Question:
If user selects any color from colorpicker then should be able to apply it to a text or different shapes in a same activity or screen in Android.
In my screen, shapes and color picker is there. By using onTouch event, I could be able to draw different shapes . Also I can write anything on a screen. In my app, color picker works fine.
At first- if I draw triangle and write some text like "meena", then applied blue color from color picker, it works fine
At second- In the same screen (below the text "meena") I clicked rose color from color picker and chose different shapes like rectangle and I wrote a word apple. I have already opted for rose color this time.
So from first and second step, the whole different shapes and words are applied in a rose color .
My question is, how can user choose a different colors from color picker and can write a text or draw different shapes in different color in the touch screen using touch event in a same activity or screen? So, in the entire screen different colors could be find.
But, my problem is, in the entire screen only one color has applied.
I want to apply colors from the color picker to the text in the same screen or activity like this. See above image for reference.
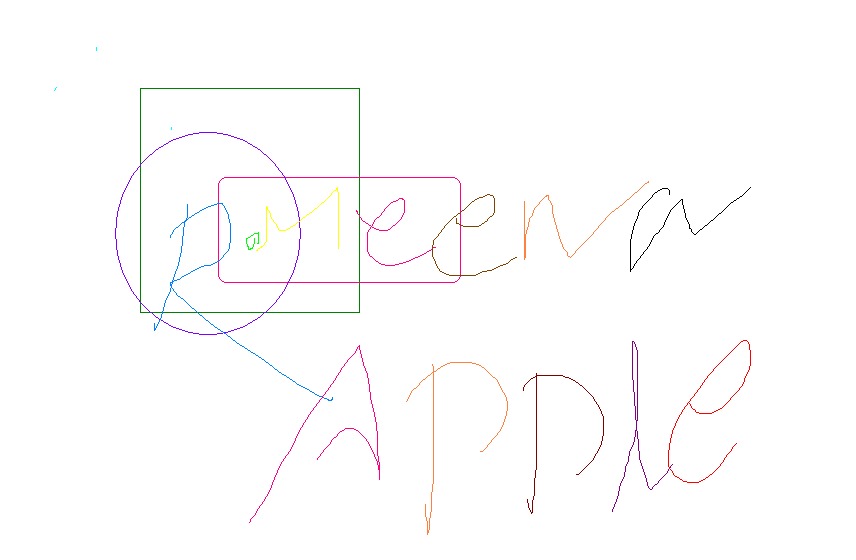
Answer: You need you use paint and change the paint color as picked by color picker and invalidate the code like this
'''
public class DrawPaint extends View{
Paint textPaint = new Paint();
Paint circlePaint = new Paint();
public DrawPaint(Context context){
super(context);
//set default colors for them
textPaint.setColor(Color.RED);
circlePaint.setColor(Color.GREEN);
}
@Override
protected void onDraw(Canvas canvas){
super.onDraw(canvas);
canvas.drawText("mu text " , 0 , 0 , textPaint);
canvas.drawCircle(10 , 10 , 20 , circlePaint);
}
public void changeTextColor(int color){
textPaint.setColor(color);
invalidate();
}
public void changeCircleColor(int color){
circlePaint.setColor(color);
invalidate();
}
}
'''
get the reference of this view and when you get color from color picker call method
or Here is working solution <URL>